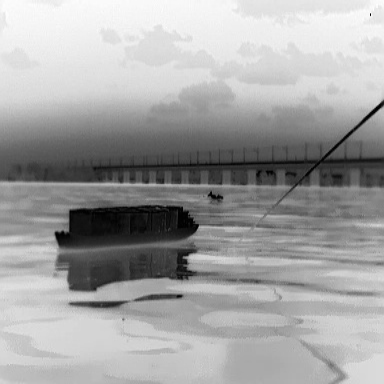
There are two objects shown in the infrared image, including a fishing_boat, and a warship.